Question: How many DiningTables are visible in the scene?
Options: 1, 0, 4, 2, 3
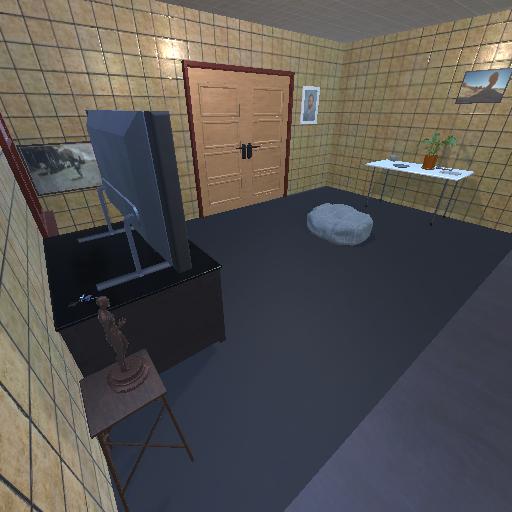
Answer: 1